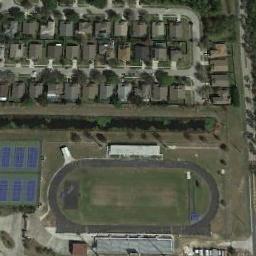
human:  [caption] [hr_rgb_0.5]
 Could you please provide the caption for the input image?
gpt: There are three tracks of different sizes .

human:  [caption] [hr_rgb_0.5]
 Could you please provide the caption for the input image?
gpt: There are a lot of buildings beside the ground track field .

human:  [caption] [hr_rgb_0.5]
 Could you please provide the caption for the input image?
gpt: The track and field is built on the lawn, Next to the residential area and surrounded by a lot of vegetation .

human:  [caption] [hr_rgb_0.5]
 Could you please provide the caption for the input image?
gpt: The ground track field is next to lots of houses arranged neatly and some badminton courts are next to the ground track field .

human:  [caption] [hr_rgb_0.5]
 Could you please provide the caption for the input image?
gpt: There are many buildings beside the ground track field with a black track .